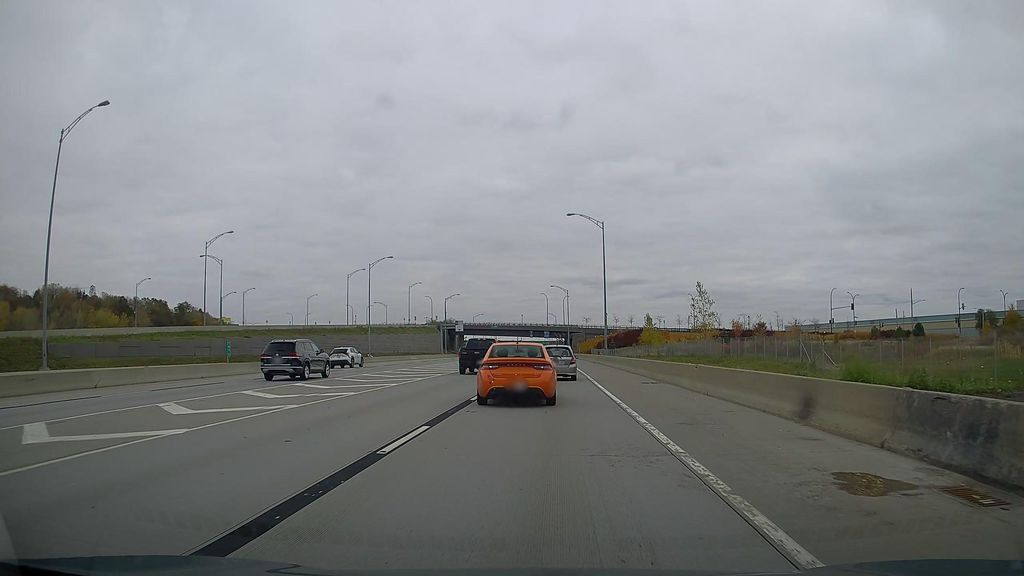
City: montreal